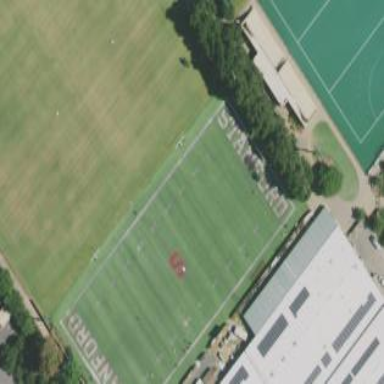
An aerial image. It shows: American football pitch for leisure and sport activities.